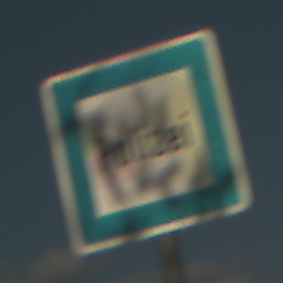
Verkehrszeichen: Polizei
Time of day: Midday
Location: Outdoor (Beach)
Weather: PartlyCloudy
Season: NotSpecified
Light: Natural